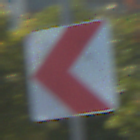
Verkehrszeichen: RichtungstafelnInKurvenKleinRechts
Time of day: Midday
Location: Outdoor (Urban)
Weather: Clear
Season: NotSpecified
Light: Natural